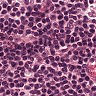
Metastatic tissue present: no